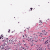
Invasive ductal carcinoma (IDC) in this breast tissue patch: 1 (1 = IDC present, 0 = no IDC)